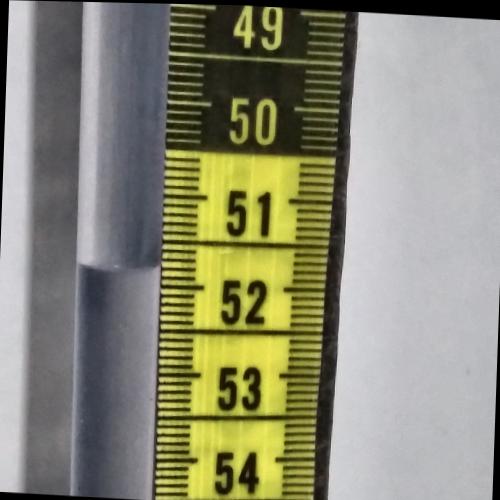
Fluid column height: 51.8 cm